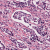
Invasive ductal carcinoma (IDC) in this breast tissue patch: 1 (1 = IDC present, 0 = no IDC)